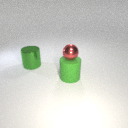
small red metal sphere above large green rubber cylinder